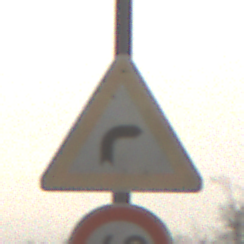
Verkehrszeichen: KurveRechts
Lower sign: Geschwindigkeit60
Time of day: MorningAfternoon
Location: Outdoor (Nature)
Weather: PartlyCloudy
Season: Winter
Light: Natural